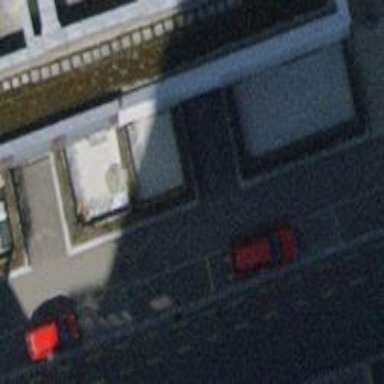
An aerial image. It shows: Car sharing facility.